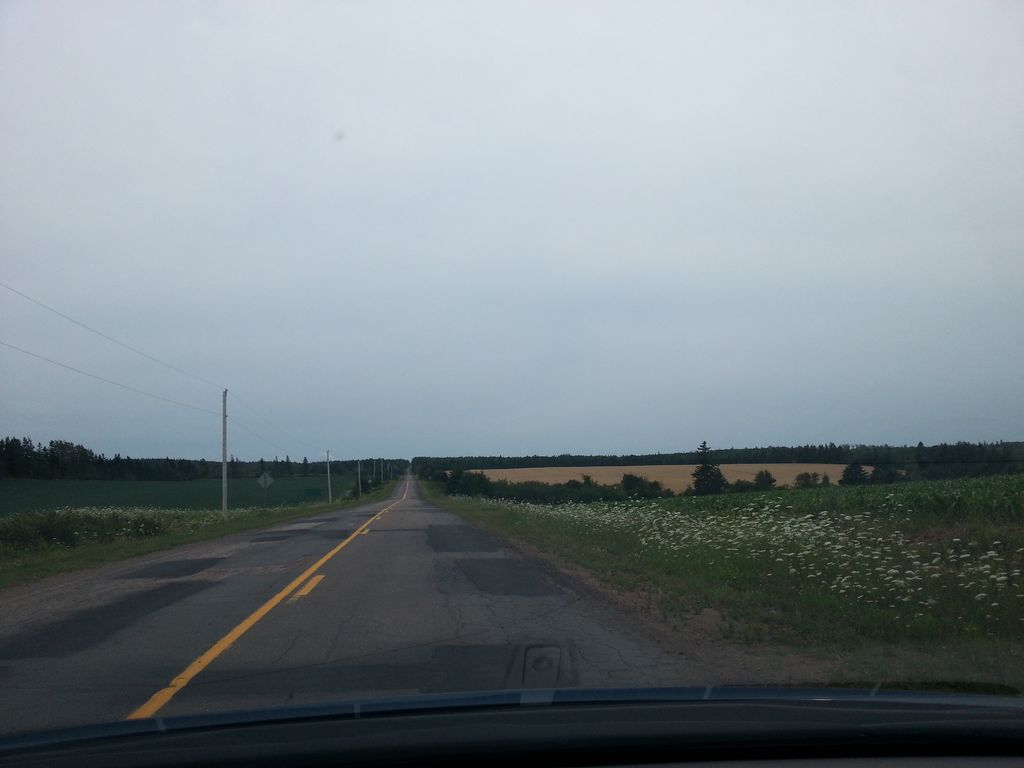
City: charlottetown